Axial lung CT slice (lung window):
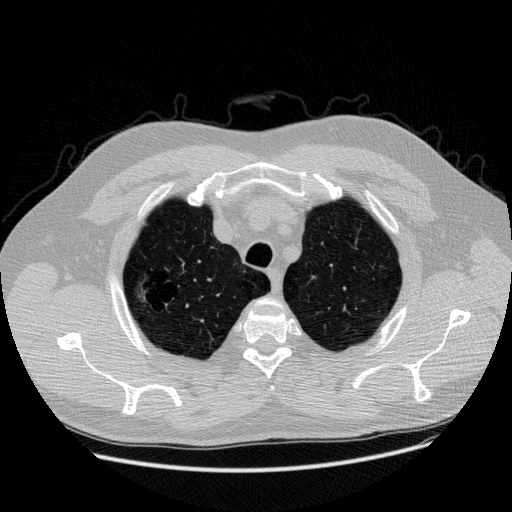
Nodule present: yes
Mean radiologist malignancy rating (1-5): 3